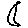
Label: moon